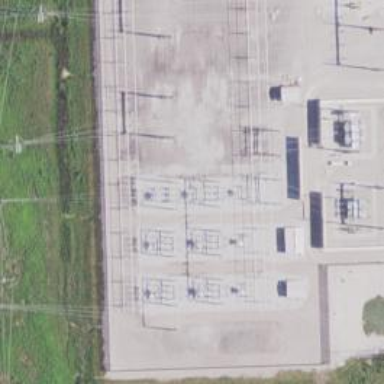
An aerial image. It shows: Switch used for power control.